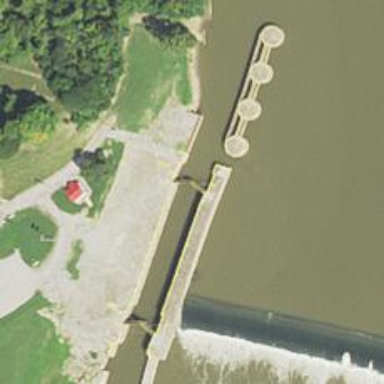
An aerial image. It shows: Lock gate along waterway.